Question: I was struggling <URL> by @shafee, I successfully align the numbers of the ordered list and the items of description.
However, '.reveal li { list-style-type: none; }' in the previous solution removes the numbers of another ordered list, which does not contain any other nested lists, as shown below. Then, how can I make the numbers of the ordered list without nested lists visible (i.e. in ), while keeping the top-align of the ordered list and its nested description list (i.e. keeping the layout of )?

'''
---
author: CLRR
date: |
| Last Update: 'r format(Sys.time(), '%Y/%m/%d')')
output:
revealjs::revealjs_presentation:
self_contained: false
reveal_plugins: ["notes", "search"]
transition: slide
pandoc_args:
- --wrap=preserve
---
# Ordered list where definition lists are nested
1. Item A
~ This is A!
~ It's good!
1. Item B
~ This is B!
~ It's new!
# Ordered list but the numbers disappear
1. Item Alpha
1. Item Bravo
1. Item Charlie
'''{css, echo=FALSE}
.reveal h1,
.reveal h2,
.reveal h3,
.reveal h4,
.reveal h5,
.reveal h6 {
font-family: 'Roboto', 'Noto Sans JP', sans-serif;
}
.reveal h1,
.reveal h2 {
font-family: 'Roboto', 'Noto Sans JP', sans-serif;
font-weight: bold;
}
.reveal code{
font-family: 'Roboto Mono', monospace;
/*
margin: 2px 2px;
padding: 0 5px;
white-space: nowrap;
border: 1px solid #eaeaea;
background-color: #6E6E6E;
border-radius: 3px;
font-size: 24pt;
*/
}
.reveal pre {
font-family: 'Roboto Mono', monospace;
/*
background-color: #6E6E6E;
border: 1px solid #cccccc;
font-size: 24pt;
line-height: ;
overflow: auto;
padding: 0;
border-radius: 3px;
*/
}
.reveal pre code {
font-family: 'Roboto Mono', monospace;
/*
white-space: pre;
background-color: transparent;
border: none;
*/
}
.reveal .slide {
font-family: 'Roboto', 'Noto Sans JP', sans-serif;
}
/*
12pt
|name | pt| relative_size|
|:-------------|-----:|-------------:|
| iny | 6.00| 50.00000|
|\scriptsize | 8.00| 66.66667|
|
ootnotesize | 10.00| 83.33333|
|\small | 10.95| 91.25000|
|
ormalsize | 12.00| 100.00000|
|\large | 14.40| 120.00000|
|\Large | 17.28| 144.00000|
|\LARGE | 20.74| 172.83333|
|\huge | 24.88| 207.33333|
|\Huge | 24.88| 207.33333|
*/
.reveal .footer {
font-size: 83%;
}
.columns {
display: flex !important;
justify-content: center;
align-items: center;
}
.column {
display: inline-block;
/* word-break: break-all; */
/* display: inline-flex; */
/* flex: auto; */
}
.uri {
word-break: break-all;
}
.reveal .speaker-controls {
font-family: 'Roboto', 'Noto Sans JP', sans-serif;
}
/*
#vcenter {
vertical-align: middle;
} */
.reveal li {
list-style-type: none;
}
.reveal ol {
counter-reset: css-counter 0;
}
.reveal li dt {
counter-increment: css-counter 1;
}
.reveal li dt:before {
content: counter(css-counter) ". ";
width: 1rem;
}
.reveal li dd {
margin-left: 2em;
}
'''
<style>
@import url('https://fonts.googleapis.com/css2?family=Noto+Sans+JP:wght@100;300;400;500;700;900&family=Roboto+Mono:ital,wght@0,100;0,200;0,300;0,400;0,500;0,600;0,700;1,100;1,200;1,300;1,400;1,500;1,600;1,700&family=Roboto:ital,wght@0,100;0,300;0,400;0,500;0,700;0,900;1,100;1,300;1,400;1,500;1,700;1,900&display=swap');
</style>
'''
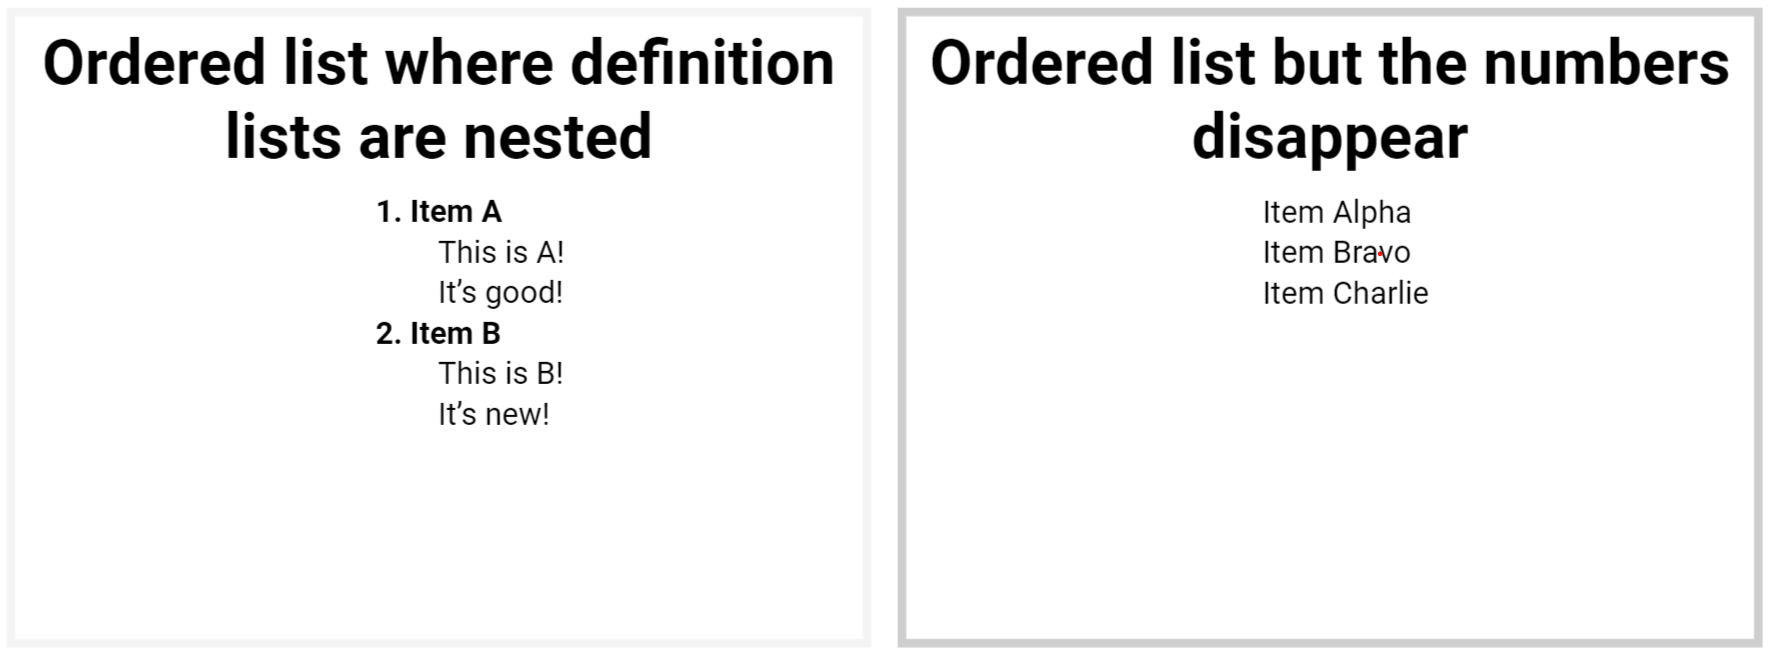
Answer: Just wrap that sepcific ordered list with with nested 'dt' elements with a pandoc div ':::' and define a css class ('.dtList') and define all the css rules specifically for this class which would only affect those ordered lists that has the class '.dtList'.
'''
---
author: CLRR
date: |
| Last Update: 'r format(Sys.time(), '%Y/%m/%d')')
output:
revealjs::revealjs_presentation:
self_contained: false
reveal_plugins: ["notes", "search"]
transition: slide
pandoc_args:
- --wrap=preserve
---
# Ordered list where definition lists are nested
::: {.dtList}
1. Item A
~ This is A!
~ It's good!
1. Item B
~ This is B!
~ It's new!
:::
# Ordered list but the numbers disappear
1. Item Alpha
1. Item Bravo
1. Item Charlie
'''{css, echo=FALSE}
.reveal .dtList li {
list-style-type: none;
}
.reveal .dtList ol {
counter-reset: css-counter 0;
}
.reveal .dtList li dt {
counter-increment: css-counter 1;
}
.reveal .dtList li dt:before {
content: counter(css-counter) ". ";
width: 1rem;
}
.reveal .dtList li dd {
margin-left: 2em;
}
.reveal h1,
.reveal h2,
.reveal h3,
.reveal h4,
.reveal h5,
.reveal h6 {
font-family: 'Roboto', 'Noto Sans JP', sans-serif;
}
.reveal h1,
.reveal h2 {
font-family: 'Roboto', 'Noto Sans JP', sans-serif;
font-weight: bold;
}
.reveal code{
font-family: 'Roboto Mono', monospace;
/*
margin: 2px 2px;
padding: 0 5px;
white-space: nowrap;
border: 1px solid #eaeaea;
background-color: #6E6E6E;
border-radius: 3px;
font-size: 24pt;
*/
}
.reveal pre {
font-family: 'Roboto Mono', monospace;
/*
background-color: #6E6E6E;
border: 1px solid #cccccc;
font-size: 24pt;
line-height: ;
overflow: auto;
padding: 0;
border-radius: 3px;
*/
}
.reveal pre code {
font-family: 'Roboto Mono', monospace;
/*
white-space: pre;
background-color: transparent;
border: none;
*/
}
.reveal .slide {
font-family: 'Roboto', 'Noto Sans JP', sans-serif;
}
/*
12pt
|name | pt| relative_size|
|:-------------|-----:|-------------:|
| iny | 6.00| 50.00000|
|\scriptsize | 8.00| 66.66667|
|
ootnotesize | 10.00| 83.33333|
|\small | 10.95| 91.25000|
|
ormalsize | 12.00| 100.00000|
|\large | 14.40| 120.00000|
|\Large | 17.28| 144.00000|
|\LARGE | 20.74| 172.83333|
|\huge | 24.88| 207.33333|
|\Huge | 24.88| 207.33333|
*/
.reveal .footer {
font-size: 83%;
}
.columns {
display: flex !important;
justify-content: center;
align-items: center;
}
.column {
display: inline-block;
/* word-break: break-all; */
/* display: inline-flex; */
/* flex: auto; */
}
.uri {
word-break: break-all;
}
.reveal .speaker-controls {
font-family: 'Roboto', 'Noto Sans JP', sans-serif;
}
/*
#vcenter {
vertical-align: middle;
} */
'''
<style>
@import url('https://fonts.googleapis.com/css2?family=Noto+Sans+JP:wght@100;300;400;500;700;900&family=Roboto+Mono:ital,wght@0,100;0,200;0,300;0,400;0,500;0,600;0,700;1,100;1,200;1,300;1,400;1,500;1,600;1,700&family=Roboto:ital,wght@0,100;0,300;0,400;0,500;0,700;0,900;1,100;1,300;1,400;1,500;1,700;1,900&display=swap');
</style>
'''
---
<URL>
<URL>
---